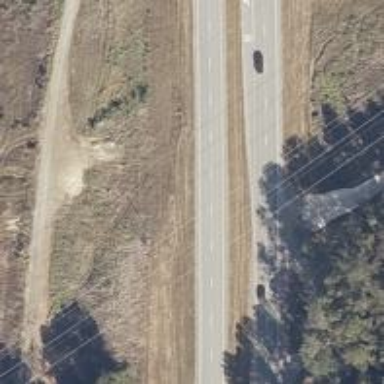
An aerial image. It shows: Trunk highway.